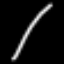
Label: line